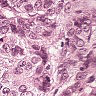
Metastatic tissue present: yes